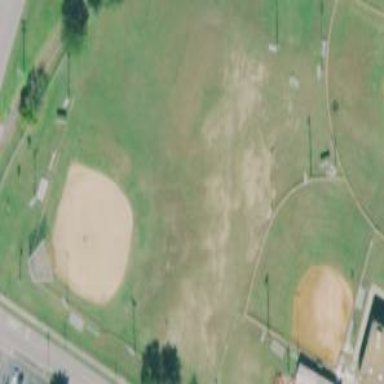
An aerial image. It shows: Baseball pitch for leisure land activities.